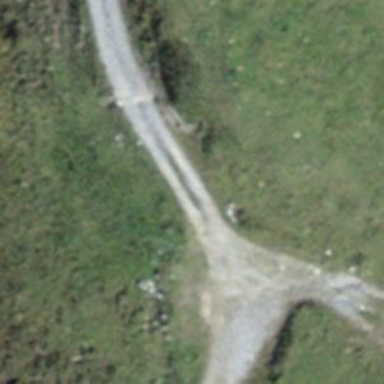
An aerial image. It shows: Gravel track of grade3 type.